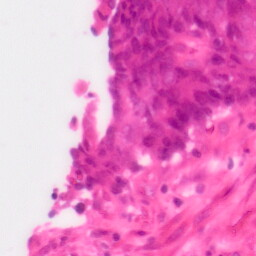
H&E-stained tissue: Colon